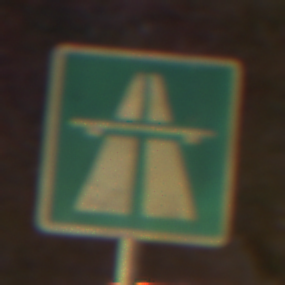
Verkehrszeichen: Autobahn
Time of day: Night
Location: Outdoor (Suburban)
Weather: Clear
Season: NotSpecified
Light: Artificial